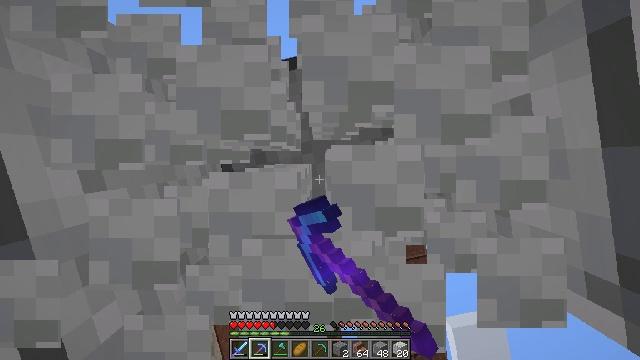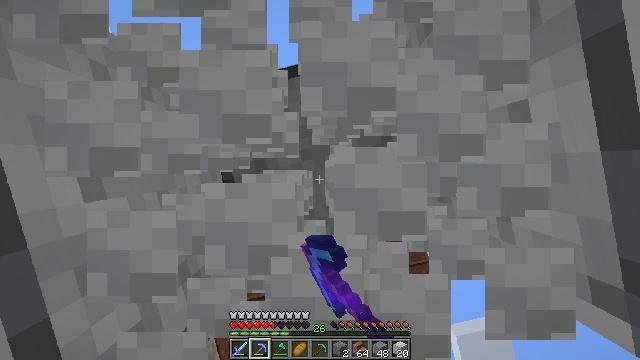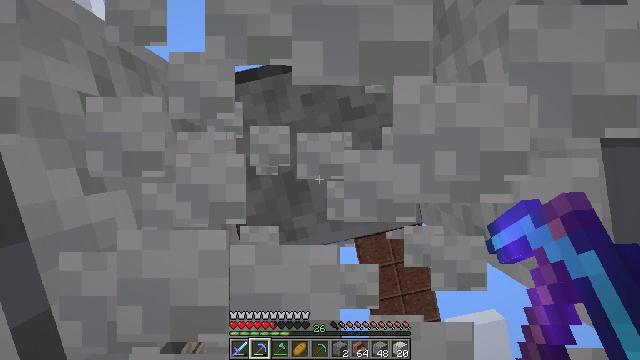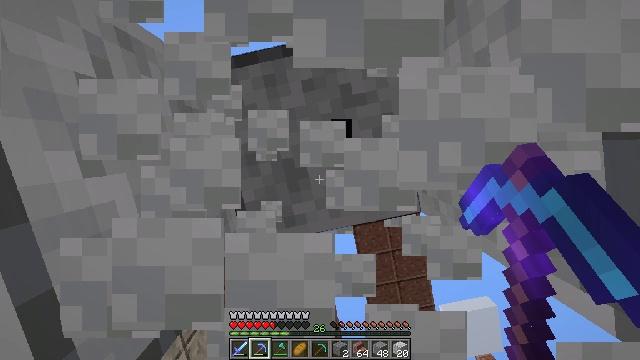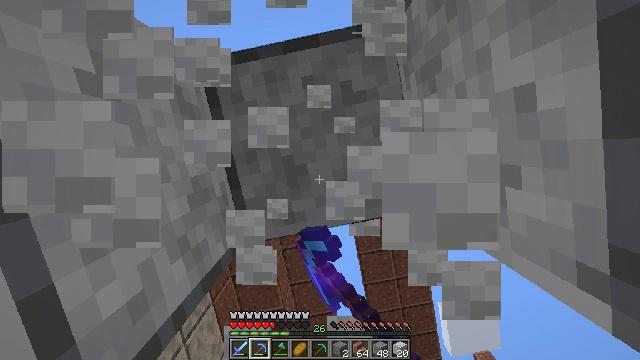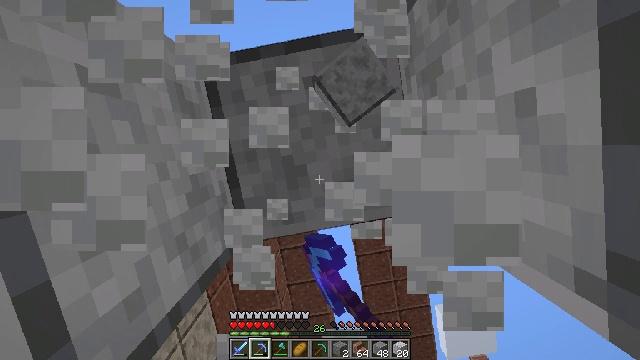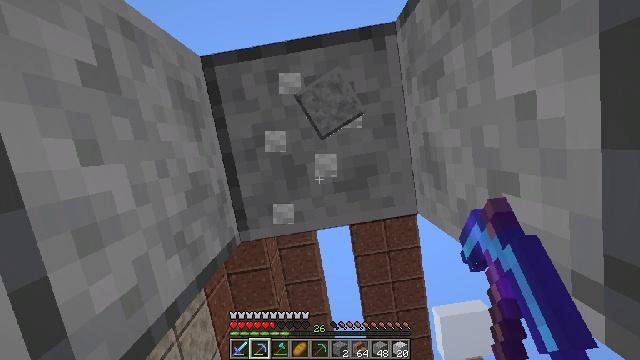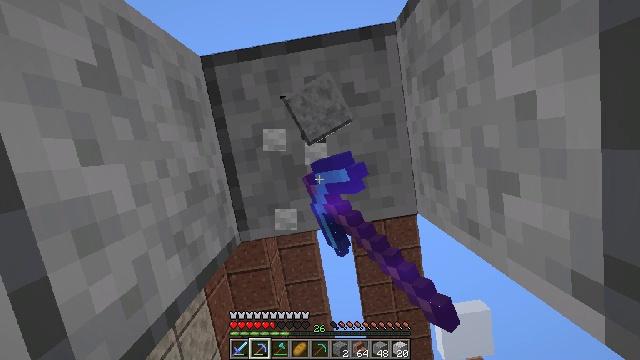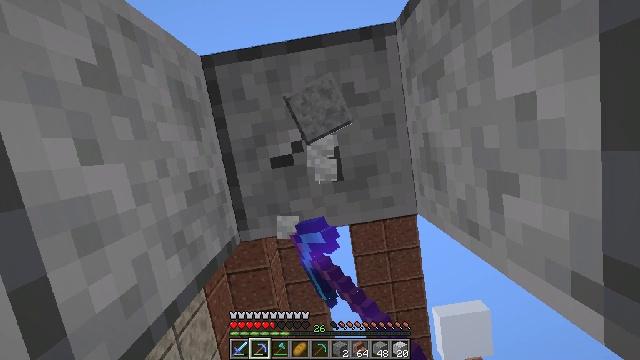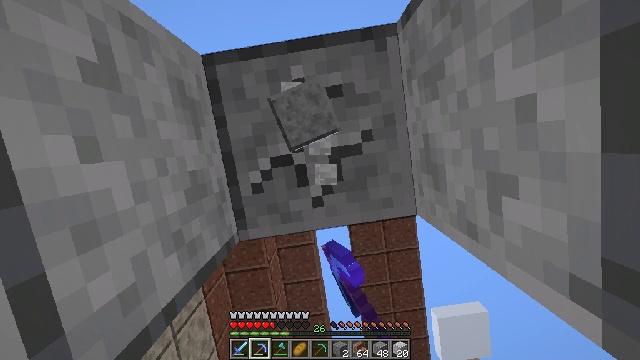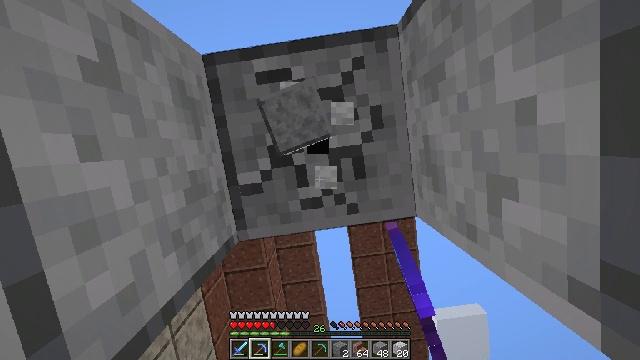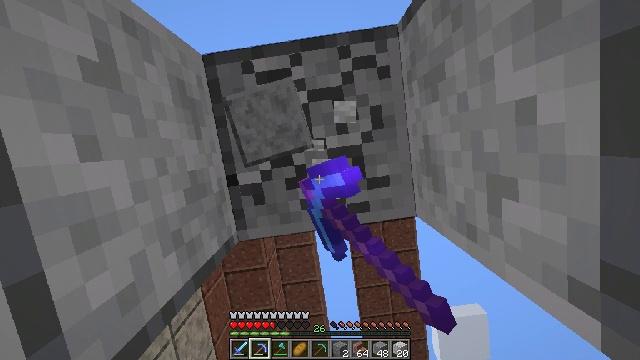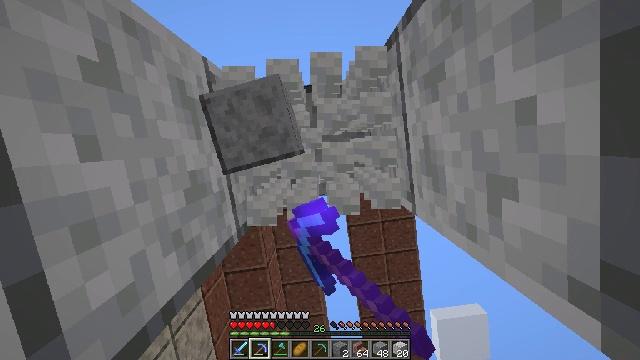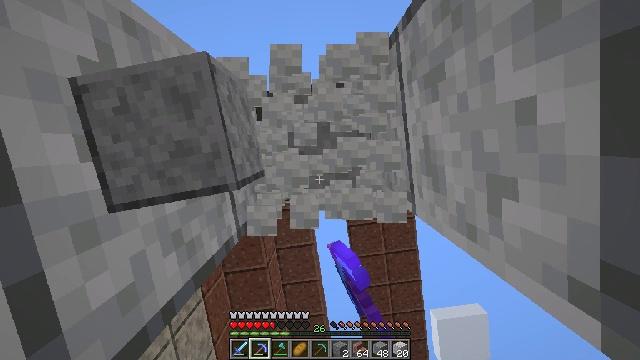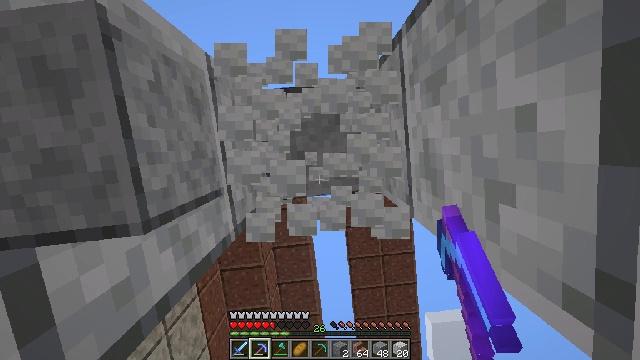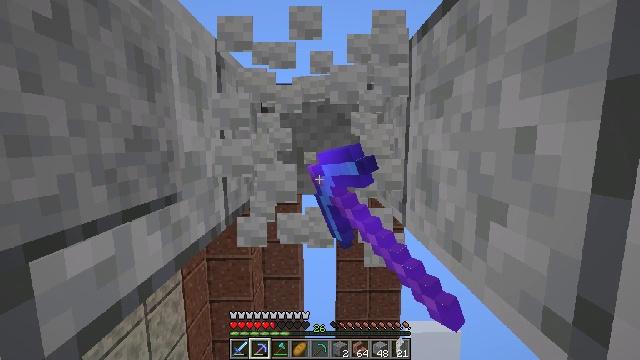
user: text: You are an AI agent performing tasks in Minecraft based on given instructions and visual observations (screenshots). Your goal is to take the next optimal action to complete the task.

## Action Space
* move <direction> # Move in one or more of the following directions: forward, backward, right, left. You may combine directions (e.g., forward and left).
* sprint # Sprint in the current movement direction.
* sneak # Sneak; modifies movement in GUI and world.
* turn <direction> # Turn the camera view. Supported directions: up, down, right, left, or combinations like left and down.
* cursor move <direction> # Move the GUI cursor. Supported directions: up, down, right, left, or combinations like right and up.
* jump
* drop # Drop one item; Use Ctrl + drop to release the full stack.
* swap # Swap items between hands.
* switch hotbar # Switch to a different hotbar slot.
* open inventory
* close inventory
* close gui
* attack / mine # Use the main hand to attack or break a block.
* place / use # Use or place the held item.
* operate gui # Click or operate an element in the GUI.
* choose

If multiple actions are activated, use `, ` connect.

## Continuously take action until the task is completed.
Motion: motion action
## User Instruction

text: Break the polished diorite block.
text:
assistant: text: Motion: turn up, attack / mine
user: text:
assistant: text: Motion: turn down, attack / mine
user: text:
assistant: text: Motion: turn right and down, attack / mine
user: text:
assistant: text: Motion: attack / mine
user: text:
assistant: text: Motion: turn right, attack / mine
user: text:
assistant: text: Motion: attack / mine
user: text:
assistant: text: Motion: attack / mine
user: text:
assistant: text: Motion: attack / mine
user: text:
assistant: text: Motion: attack / mine
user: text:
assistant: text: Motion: attack / mine
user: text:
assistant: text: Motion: attack / mine
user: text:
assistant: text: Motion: attack / mine
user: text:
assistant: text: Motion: attack / mine
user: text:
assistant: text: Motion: turn right, attack / mine
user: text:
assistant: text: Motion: turn right, attack / mine
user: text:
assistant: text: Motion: turn right, attack / mine
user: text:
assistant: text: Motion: attack / mine
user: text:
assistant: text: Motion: attack / mine
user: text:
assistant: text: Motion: attack / mine
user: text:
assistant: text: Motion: attack / mine
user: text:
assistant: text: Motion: attack / mine
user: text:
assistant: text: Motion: attack / mine
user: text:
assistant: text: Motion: attack / mine
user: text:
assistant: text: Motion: attack / mine
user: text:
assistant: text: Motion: attack / mine
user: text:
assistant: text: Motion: attack / mine
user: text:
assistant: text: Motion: attack / mine
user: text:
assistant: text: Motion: attack / mine
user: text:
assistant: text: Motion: attack / mine
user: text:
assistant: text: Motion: attack / mine